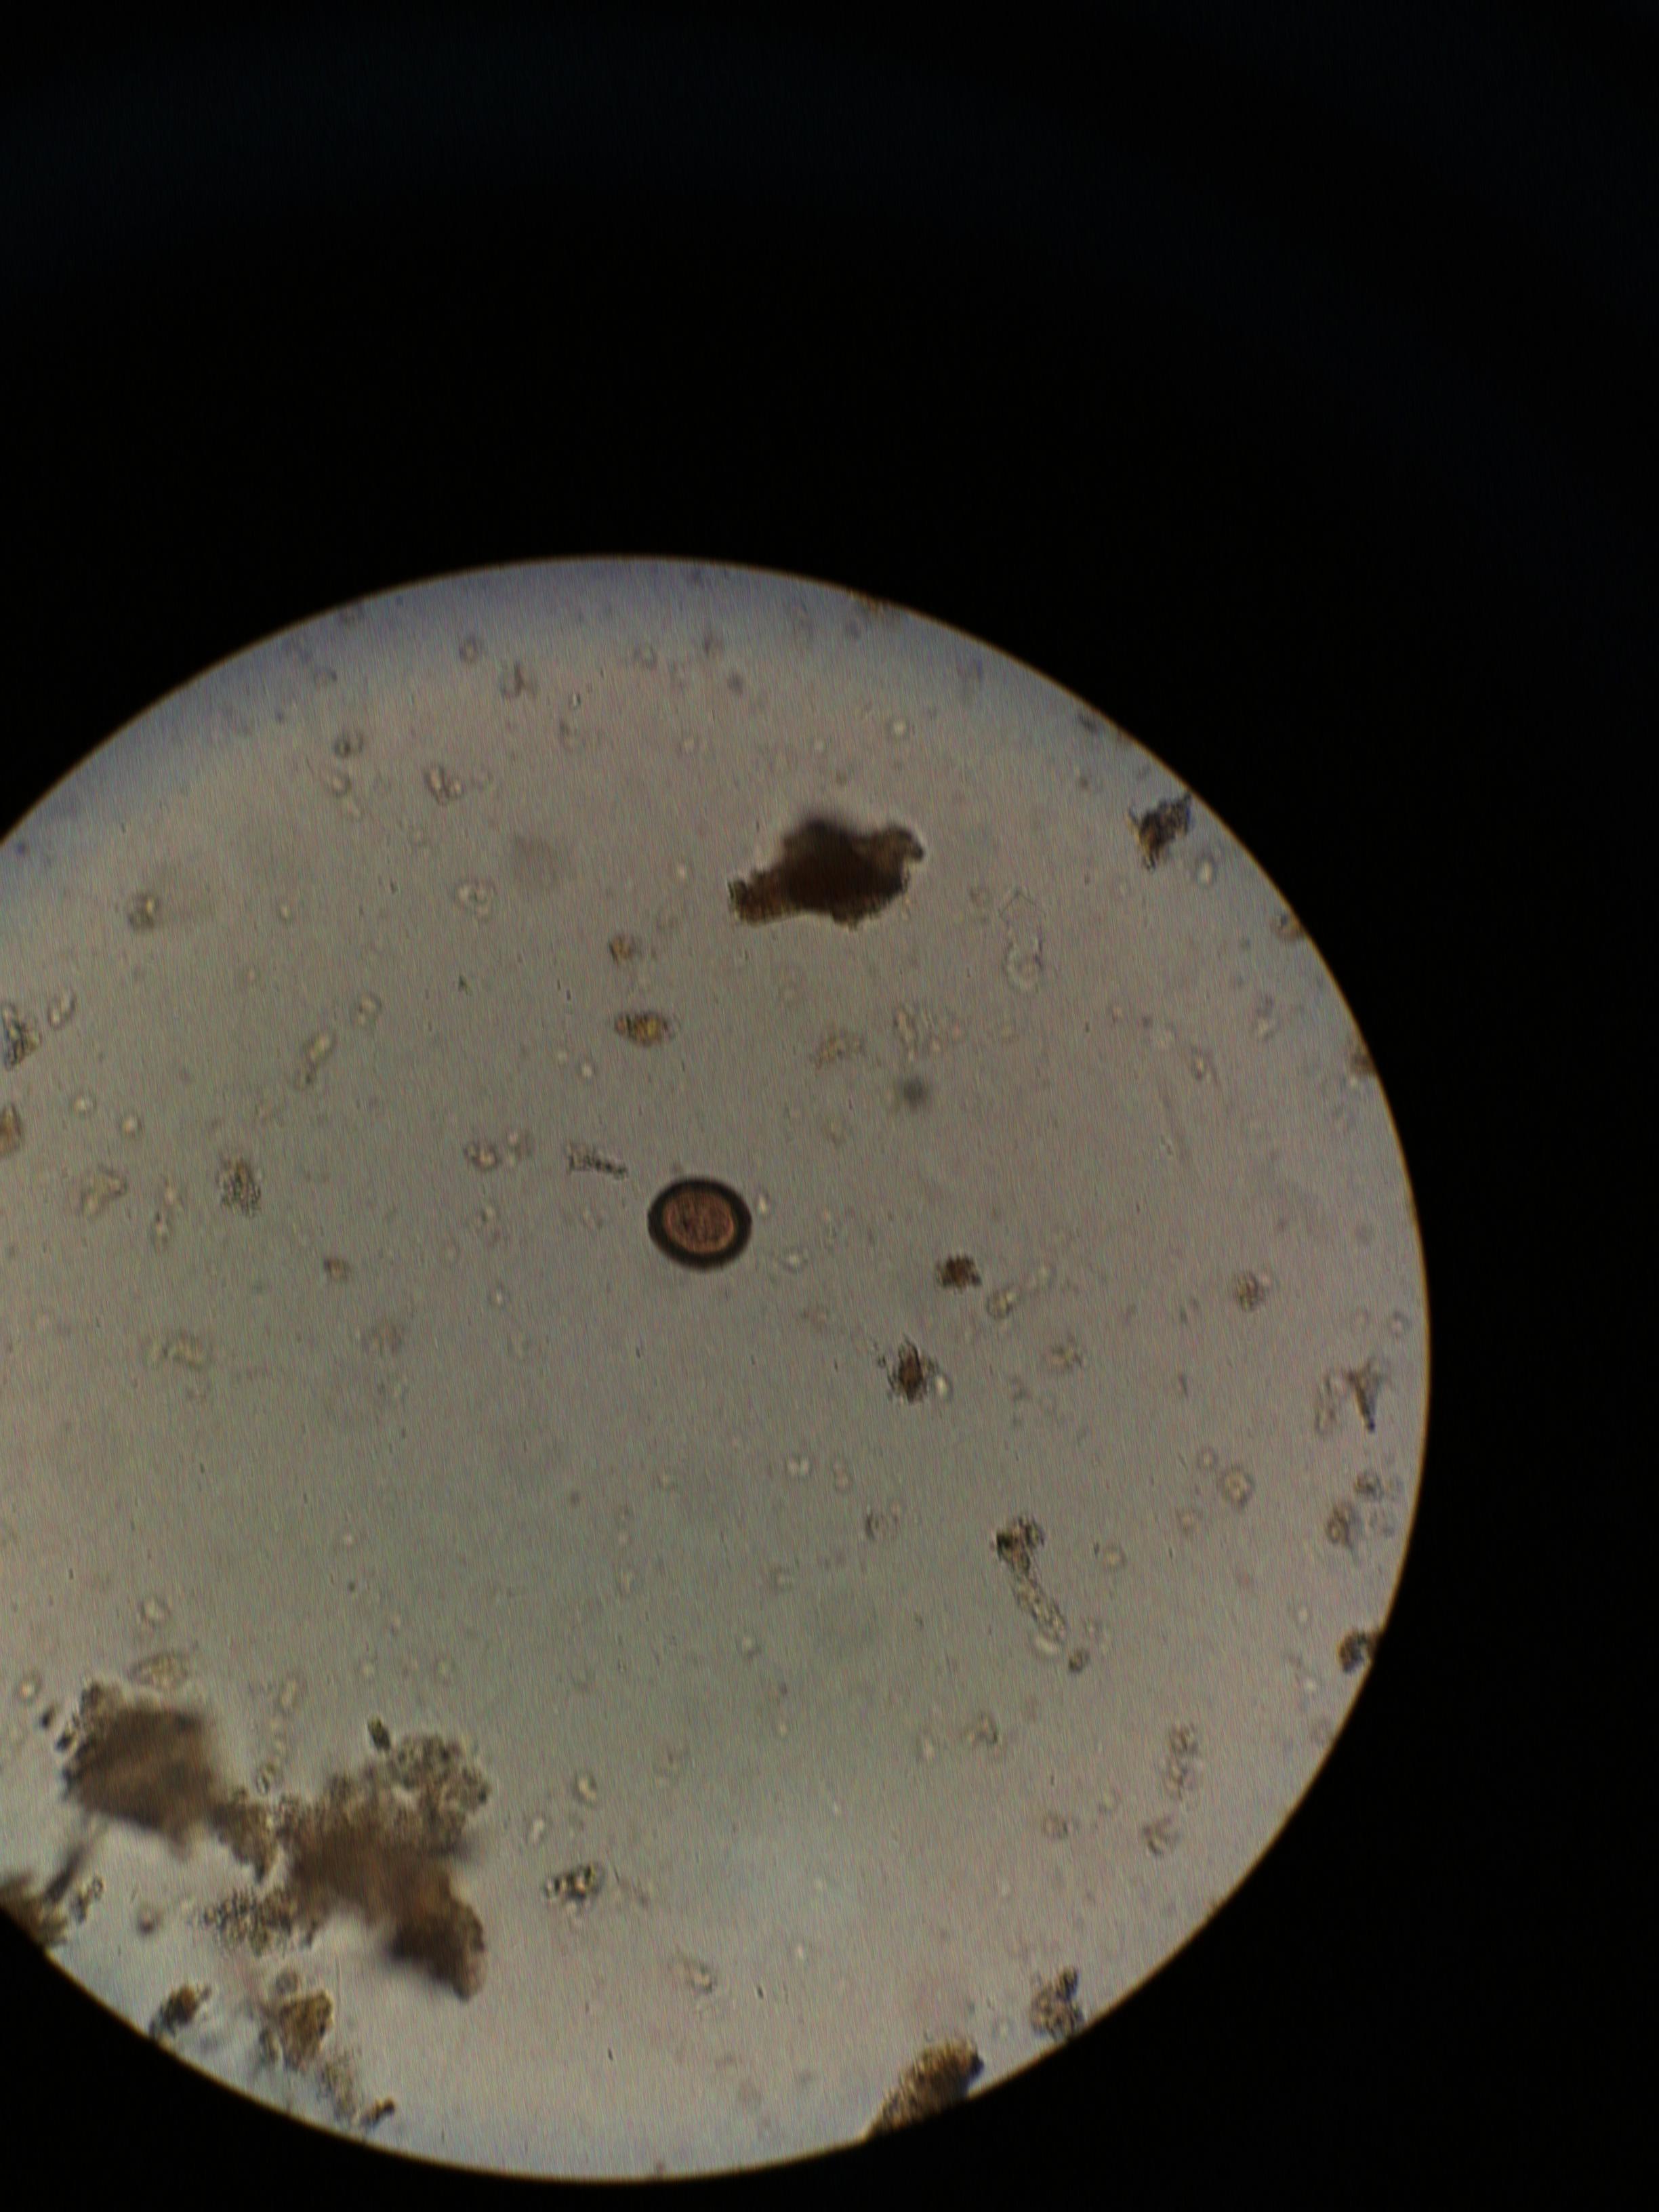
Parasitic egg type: Taenia spp. egg